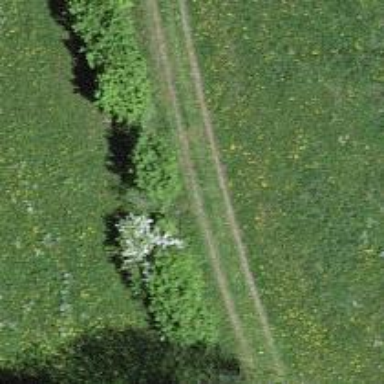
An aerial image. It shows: Track with grade 3 tracktype.